Current action and preconditions to check: trajectory_clear

Your task: For each precondition in the list above, predict whether it will hold at this action.

Consider the current scene as observed from the mobile robot's camera, and analyze the predicted future states of all dynamic agents (e.g., people, animals, vehicles, or any moving entities) within the NEXT SECOND.

IMPORTANT: Only answer "very likely" if you are absolutely certain—based on strong, clear evidence—that a dynamic agent will violate the precondition in the predicted future state. Do NOT answer "very likely" for unlikely, ambiguous, or low-probability risks.

Ask yourself for each precondition: Is there a high probability, with clear and convincing evidence, that the predicted future states of any dynamic agent will interfere with the predicted future state of the currently executing action within the NEXT SECOND, causing that precondition to fail?

Assess the risk level based on these predictions. Use "likely" or "very likely" if motions create a clear risk of interference.

Use "neutral" or "improbable" if agents are nearby but their predicted paths are clearly diverging or non-conflicting.

Failure Risk Categories: "very improbable", "improbable", "neutral", "likely", "very likely"

Answer Format: Output ONLY the probability_of_failure value from these categories: "very improbable", "improbable", "neutral", "likely", "very likely"

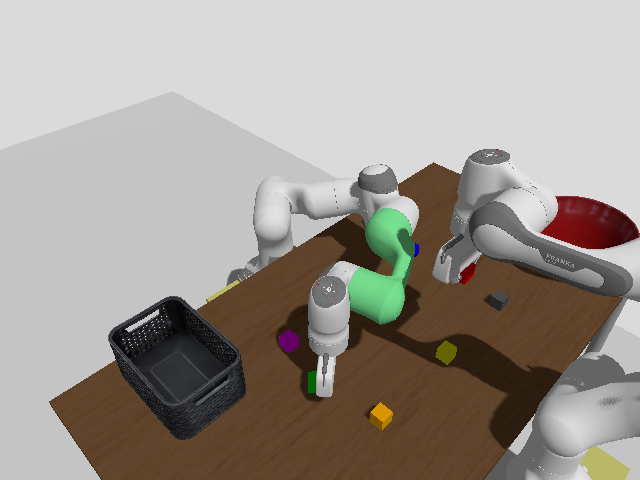

Answer: very improbable